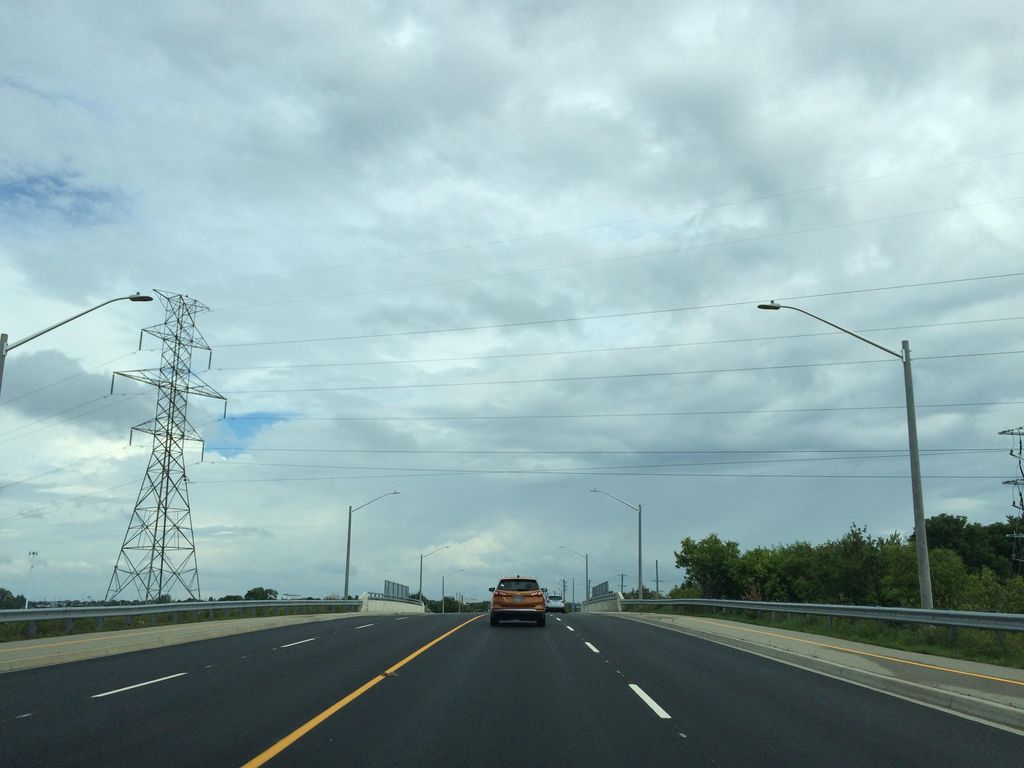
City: kitchener-waterloo